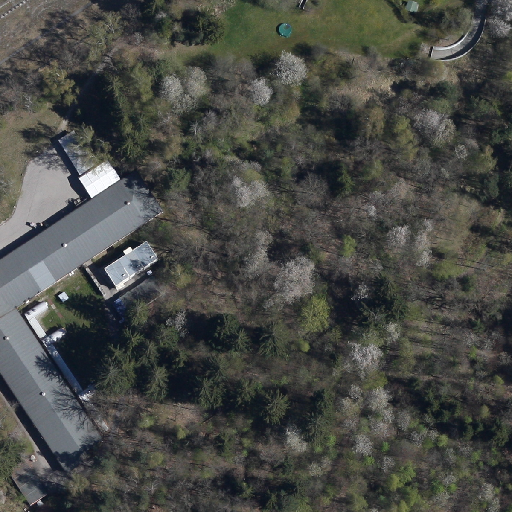
Referring expression: building along the road